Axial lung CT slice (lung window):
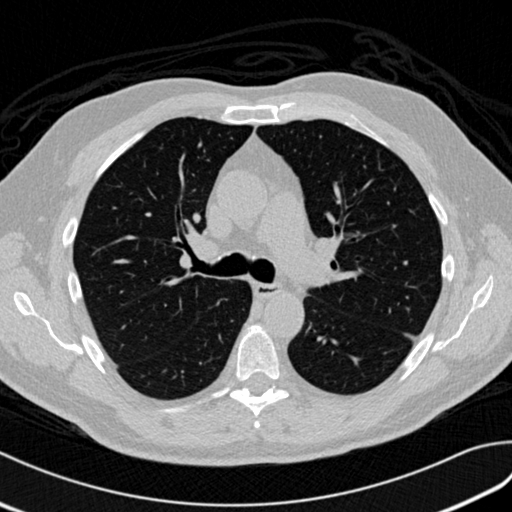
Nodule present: no